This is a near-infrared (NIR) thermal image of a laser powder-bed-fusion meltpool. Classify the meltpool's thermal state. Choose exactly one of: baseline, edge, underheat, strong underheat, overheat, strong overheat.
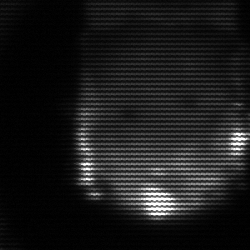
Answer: edge